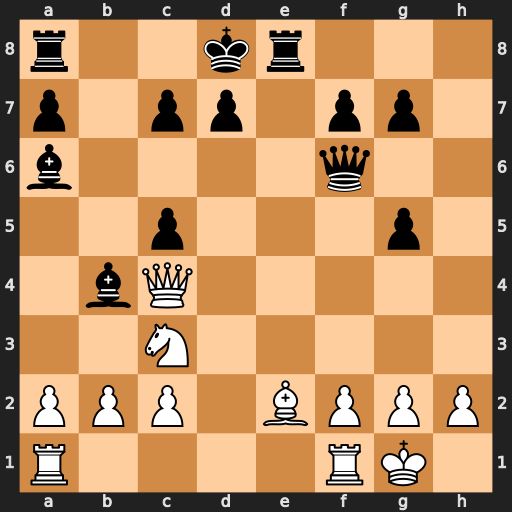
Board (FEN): r2kr3/p1pp1pp1/b4q2/2p3p1/1bQ5/2N5/PPP1BPPP/R4RK1
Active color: w
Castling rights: -
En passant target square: -
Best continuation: Qxa6 Qxa6 Bxa6 Bxc3 bxc3